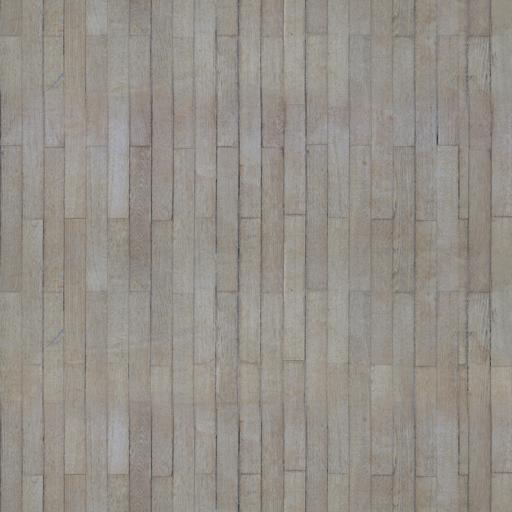
Tags: floor flooring old parquet rough used wood wooden